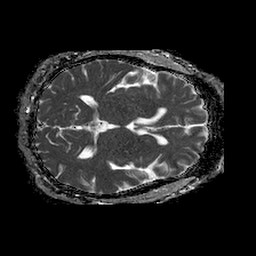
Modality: ADC
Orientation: axial
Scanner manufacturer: philips
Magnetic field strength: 1.5 T
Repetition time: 4.6 s
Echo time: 0.08528 s